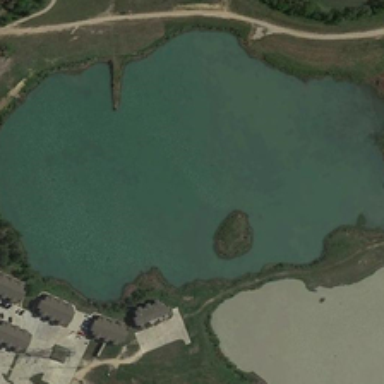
Many trees were planted around the pond .